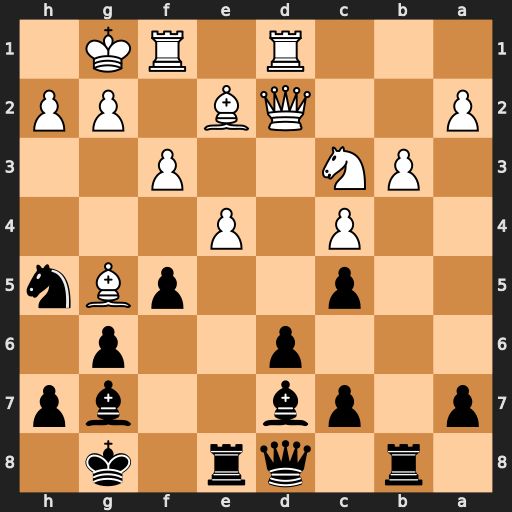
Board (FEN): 1r1qr1k1/p1pb2bp/3p2p1/2p2pBn/2P1P3/1PN2P2/P2QB1PP/3R1RK1
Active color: b
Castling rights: -
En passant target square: -
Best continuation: Bxc3 Bxd8 Bxd2